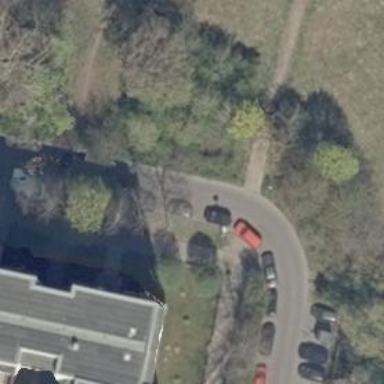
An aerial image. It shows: Concrete footway.